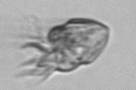
Label: Strombidium_morphotype1